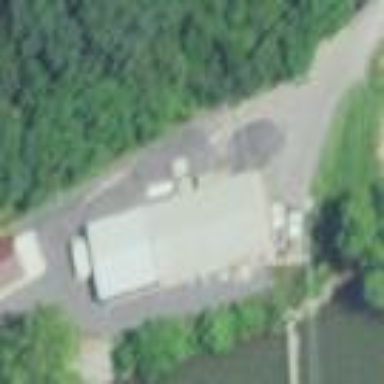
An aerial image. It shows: Water works facility.